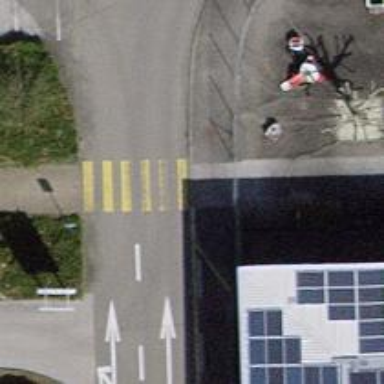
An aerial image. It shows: Uncontrolled zebra crossing on the road.